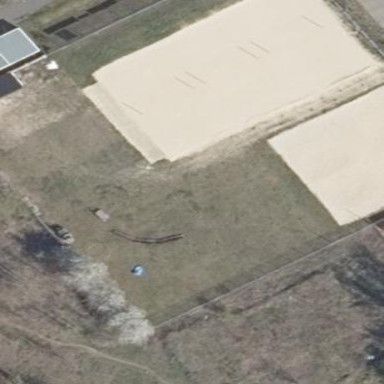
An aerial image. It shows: Pitch for archery and beach volleyball with sandy surface. It is enclosed by fence.